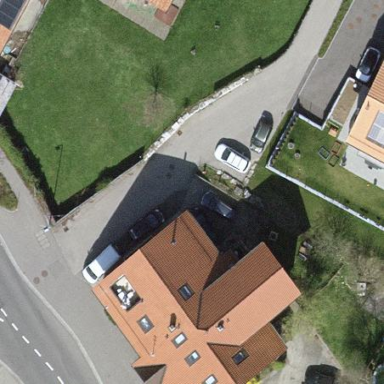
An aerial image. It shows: Simple house.